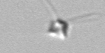
Label: Chaetoceros_tenuissimus